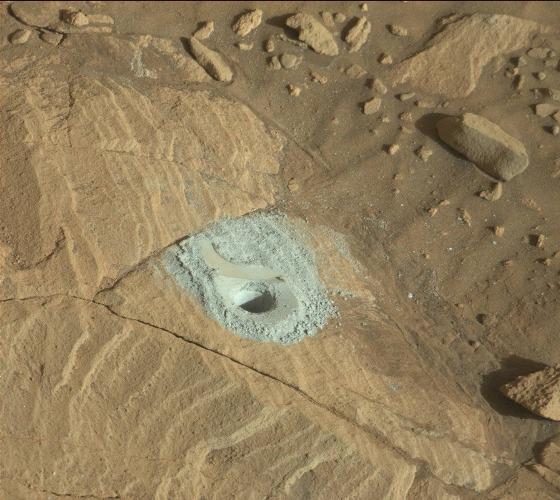
Terrain classes present: Background, Bedrock, Gravel / Sand / Soil, Rock, Shadow